Question: Every time I try to build (doing a full Clean and then build afterward) I get this error message popping up under Eclipse's Problems section. The project itself also shows an error beside it.
I've tried everything contained in the other solutions to this exact same question:
1. Removing all libraries in project properties and re-adding them
2. Manually edit project.properties file, .classpath file, etc.
3. Performing full Clean and then build afterward
This stubborn error message won't go away. The problem is that the error doesn't tell me anything about what's messing up. The Location says "Unknown", and that's all I have to go on. No errors appear under any of the Build Path tabs. Everything looks fine.
What the heck is going on?!
Here's a screenshot of the 'Problems' tab:

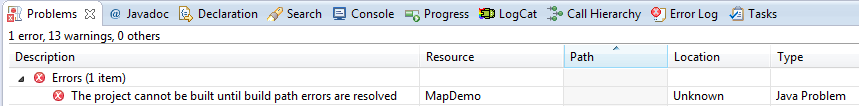
Answer: Restart Eclipse. It works for me!
You can also check with a new clean workspace if the above didn't work